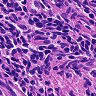
Metastatic tissue present: no